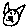
Label: cat